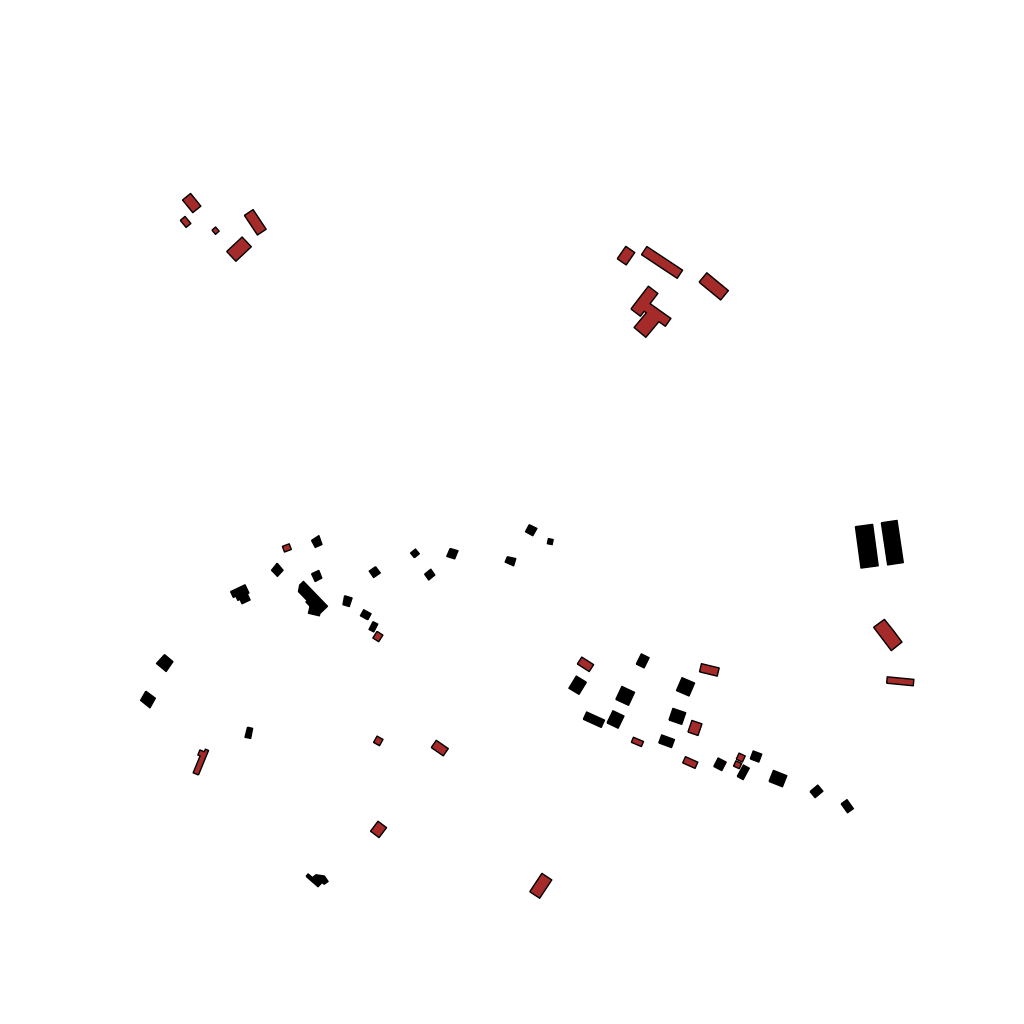
Tags: overhead vector_map, recreation, residential, transport, modern, soviet, individual_rise, low_rise, density_1, Building, Facility, 1.0 km²